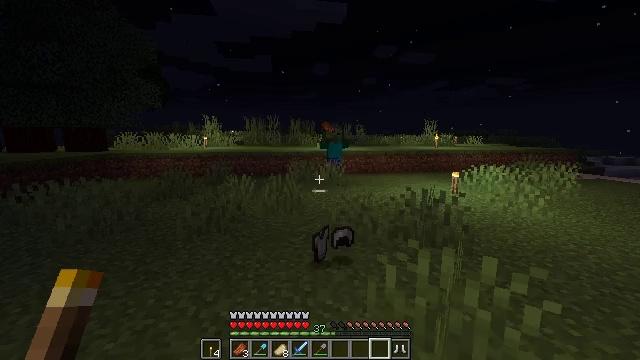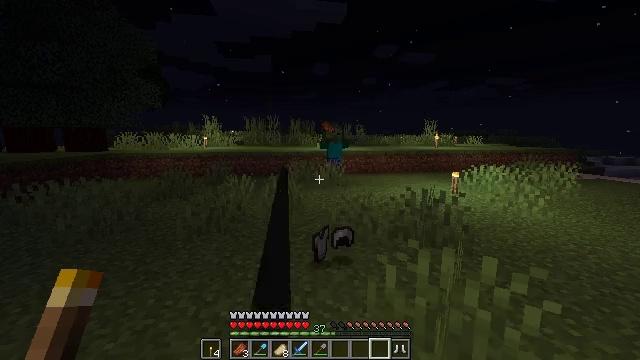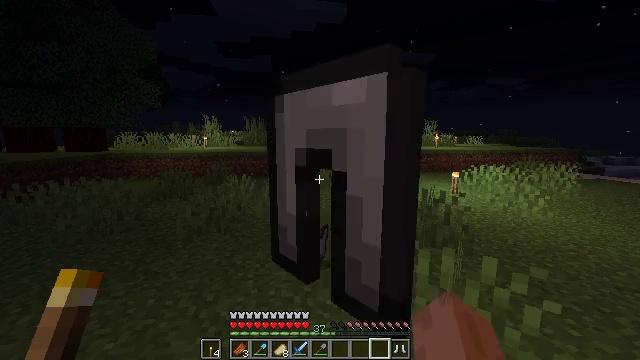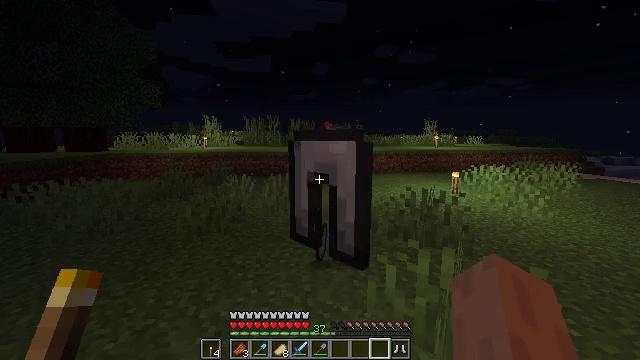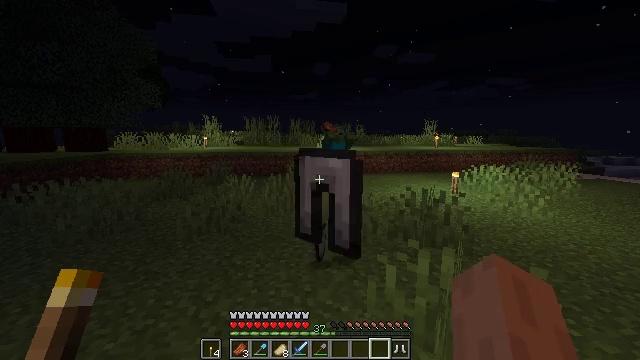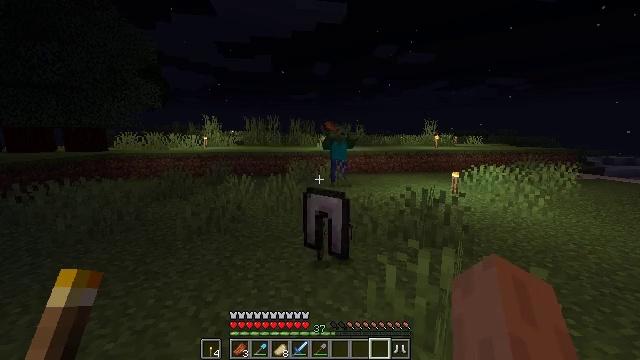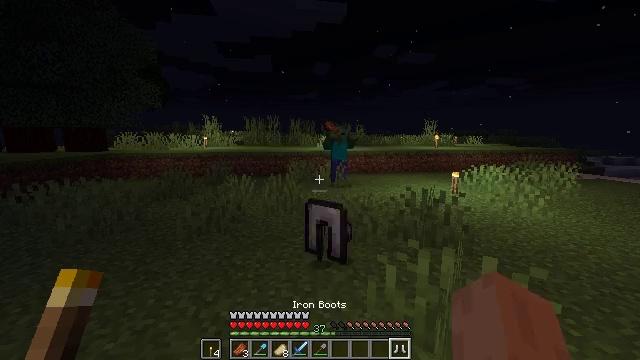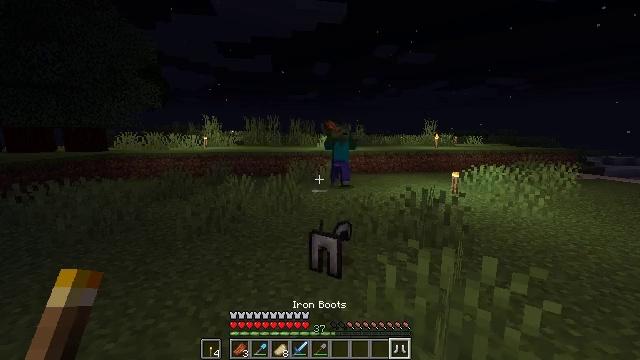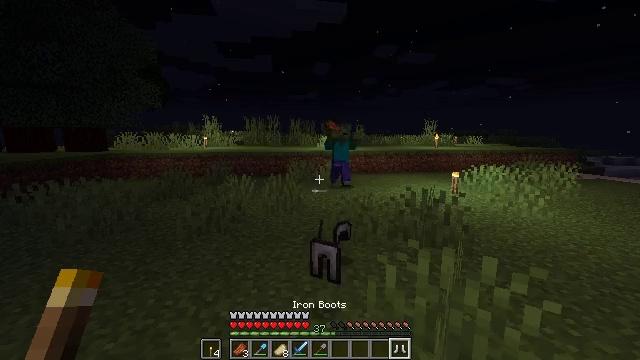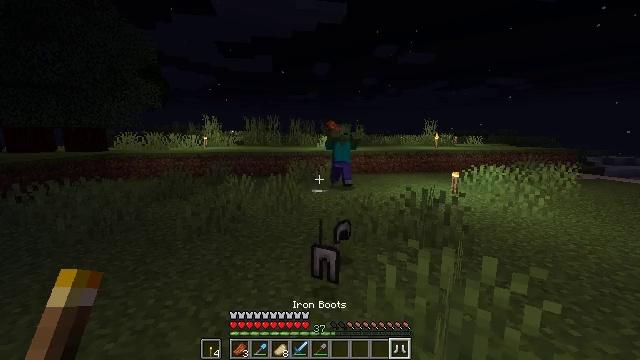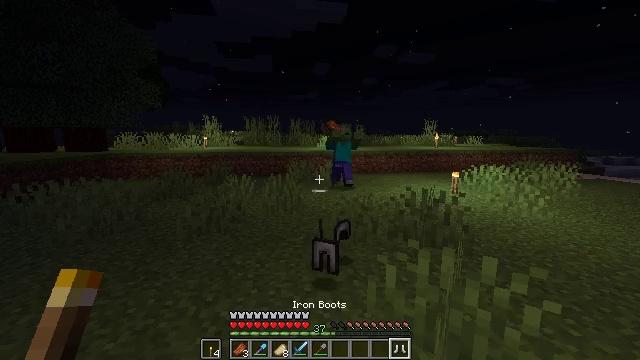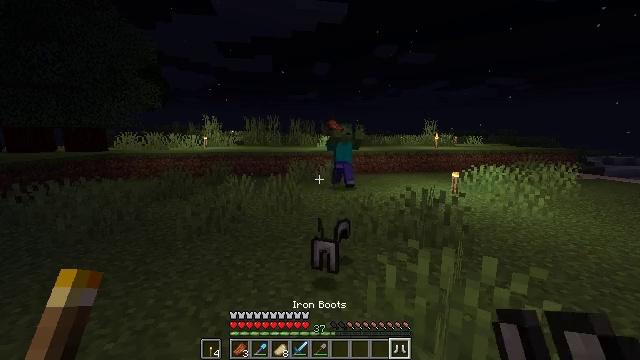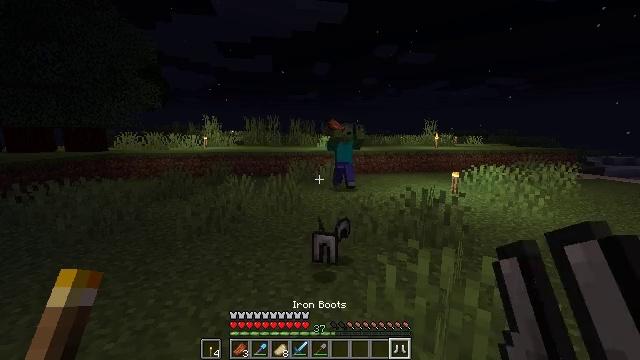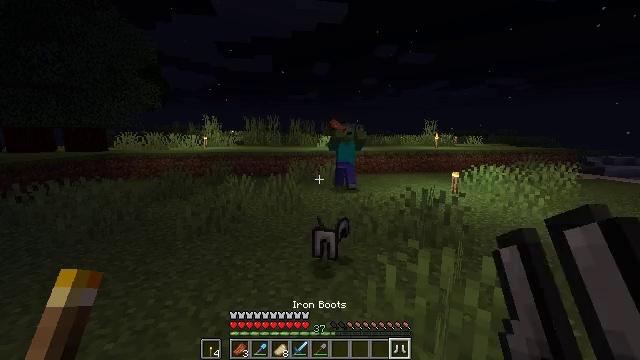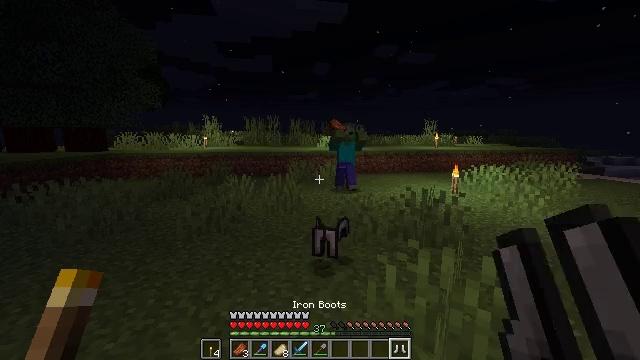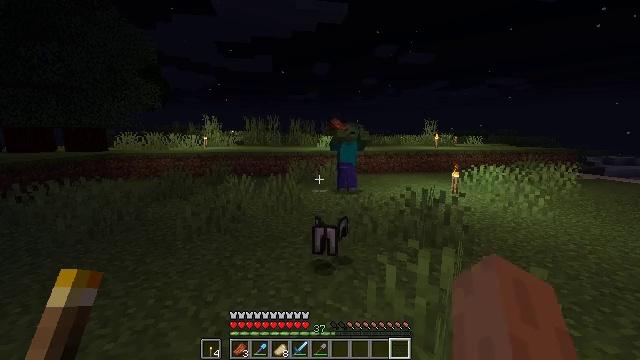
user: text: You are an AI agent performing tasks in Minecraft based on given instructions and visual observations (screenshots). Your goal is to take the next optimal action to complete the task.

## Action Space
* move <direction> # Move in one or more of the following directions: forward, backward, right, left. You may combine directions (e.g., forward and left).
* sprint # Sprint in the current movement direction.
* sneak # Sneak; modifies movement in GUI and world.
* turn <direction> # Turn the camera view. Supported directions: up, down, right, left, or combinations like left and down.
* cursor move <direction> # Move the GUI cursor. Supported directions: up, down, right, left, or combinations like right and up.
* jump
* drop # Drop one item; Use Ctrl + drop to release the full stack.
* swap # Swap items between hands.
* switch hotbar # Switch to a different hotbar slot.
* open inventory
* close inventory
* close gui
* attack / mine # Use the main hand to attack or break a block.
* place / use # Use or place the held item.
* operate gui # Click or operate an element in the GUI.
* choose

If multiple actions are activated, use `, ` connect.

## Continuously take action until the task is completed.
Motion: motion action
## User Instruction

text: Drop a pair of iron boots.
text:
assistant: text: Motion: no_op
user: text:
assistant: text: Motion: no_op
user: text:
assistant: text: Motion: no_op
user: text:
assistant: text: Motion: no_op
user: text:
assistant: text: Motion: no_op
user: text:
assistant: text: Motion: no_op
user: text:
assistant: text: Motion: no_op
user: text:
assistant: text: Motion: no_op
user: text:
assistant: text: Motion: no_op
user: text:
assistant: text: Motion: no_op
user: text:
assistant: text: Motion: no_op
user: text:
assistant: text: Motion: no_op
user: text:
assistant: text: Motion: no_op
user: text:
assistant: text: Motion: no_op
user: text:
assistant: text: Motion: drop
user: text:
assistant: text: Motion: drop
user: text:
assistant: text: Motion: drop
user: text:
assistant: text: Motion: drop
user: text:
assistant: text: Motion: no_op
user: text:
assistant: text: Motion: no_op